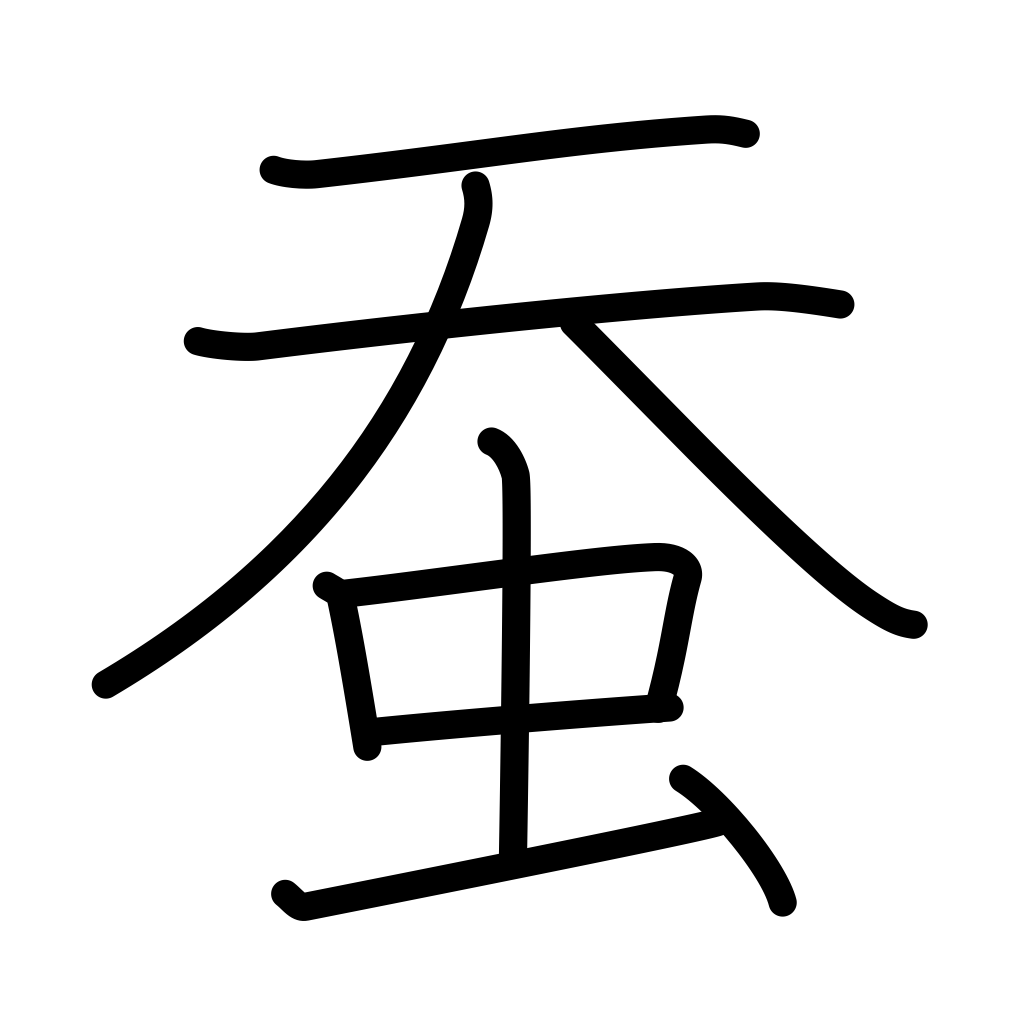
Meaning: silkworm